Question: I'm having an intermittent connectivity issue with Android 4.1.2 and 4.2.2 whereby the HTTP stack seems to completely time-out (DNS Lookup and TCP/IP still works I can check that using ADB SHELL).
These connections are failing over GPRS, not over WiFi.
When checking netstat using SHELL I can see that the connections are sat waiting at SYN_SENT, and when inspecting the firewall on the server, we can see that it has responded to the SYN request but hasn't heard anything back from the device. During this outage it seems that all HTTP traffic fails on the device. Exchange no longer works and you cant request any pages using any of the common browsers (Firefox, Chrome), even though the device reports network and you can make / receive calls.
My application communicates over HTTP and HTTPS and during this outage both fail. POST and GET to my JSON web service, the requests hang and throw:
'''
java.net.SocketTimeoutException: failed to connect to mywebaddress.com/1.1.1.1 (port 443) after 10000ms
'''
This is expected if it's having trouble connecting as it is respecting the timeouts I have set below with the HttpURLConnection.
The code I use is as follows, located in an Async class. This is often contained in a connection loop, depending on how important the message is. This may be called up to 3 times with a 15 second gap in-between each call.
'''
HttpURLConnection conn = null;
BufferedReader reader = null;
try
{
// Uses ConnectivityManager.getActiveNetworkInfo()
// Returns true, the Android OS reports a connection
if(myApp.hasNetworkConnection)
{
conn = (HttpURLConnection)endpoint.openConnection();
conn.setConnectTimeout(10000);
conn.setReadTimeout(20000);
reader = new BufferedReader(new InputStreamReader(conn.getInputStream()));
StringBuffer strResults = new StringBuffer();
String strLine = "";
while ((strLine = reader.readLine()) != null)
{
strResults.append(strLine);
}
log(strResults.toString());
}
}
catch(Exception ex)
{
log(ex.getMessage());
}
finally
{
if(reader != null)
try
{
reader.Close();
reader = null;
}
catch(Exception ex)
{
ex.printStackTrace();
}
if(connection != null)
{
connection.disconnect();
connection = null;
}
}
'''
I'm wondering if anyone has experienced this in the past, is the method of regularly trying the connection the wrong approach and exhausting the connection pool?
The connections that are created fire regularly and it doesn't (currently) batch connections together.
Just to share a bit more info, this is what netstat shows on the device (ADB Shell) when we experience the outage. The two "ESTABLISHED" connections are TCP connections not HTTP requests. The mobile has signal and the data symbol is showing a connection.

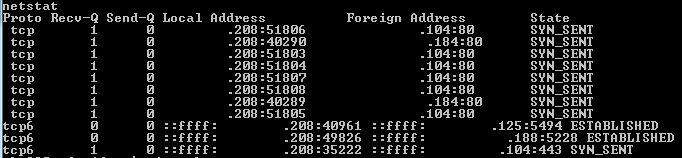
Answer: Just thought I would update, in-case this issue is experienced by anyone else.
The problem here is not with Android but the web service that the application is calling. Looking at it, when it was calling the JSON web service, it was taking far longer than expected (up to and over a minute) to return a response (if at all) and that response was always 200/OK.
As we were saturating the Android HTTP Stack with requests, eventually they were not clearing in a good enough time and would freeze up the device.
I added better fault tolerance to my code by setting the connect and read timeouts to more appropriate values rather than "0" (infinite) and we have looked at modifying the web service so that long running processes return a 201/Accepted status so that the device can carry on doing it's own work. We call the device back by other means (Google Cloud Message) once server processing has been completed.